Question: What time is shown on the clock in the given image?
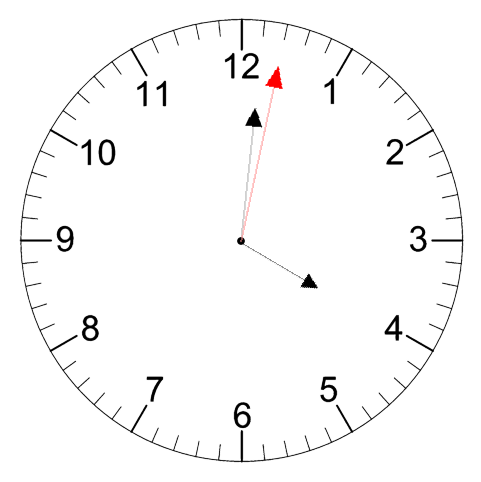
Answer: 04:01:02